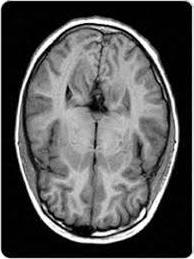
Label: notumor